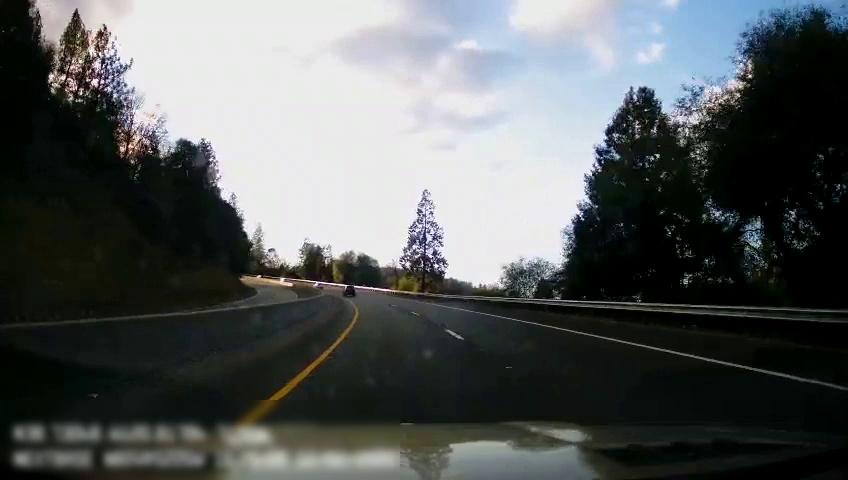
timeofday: Day
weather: Sunny
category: Drivable Space
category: Drivable Space
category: Vehicles | SUV
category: Lanes | Current Lane
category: Lanes | Alternate Lane
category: Lanes | Current Lane